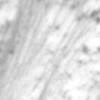
Label: no_change